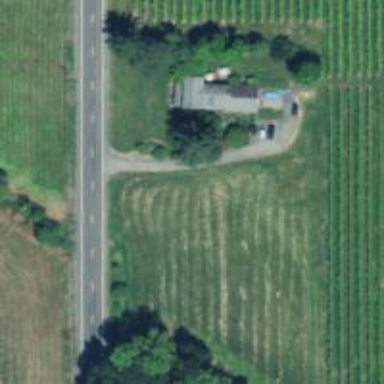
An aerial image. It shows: Driveway leading to service road.